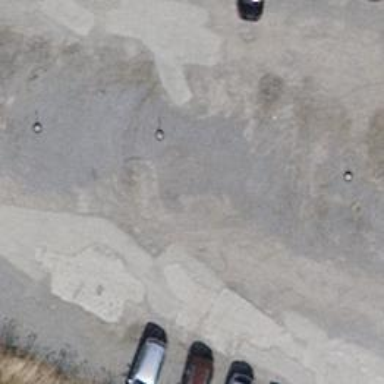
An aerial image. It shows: Parking area with compacted surface.